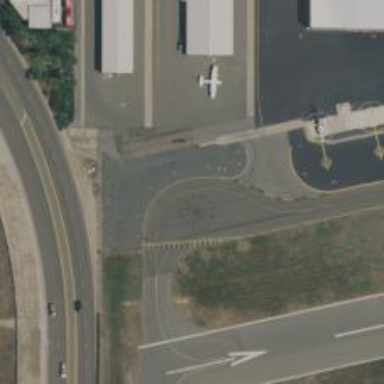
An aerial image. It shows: Asphalt taxiway at the airport.